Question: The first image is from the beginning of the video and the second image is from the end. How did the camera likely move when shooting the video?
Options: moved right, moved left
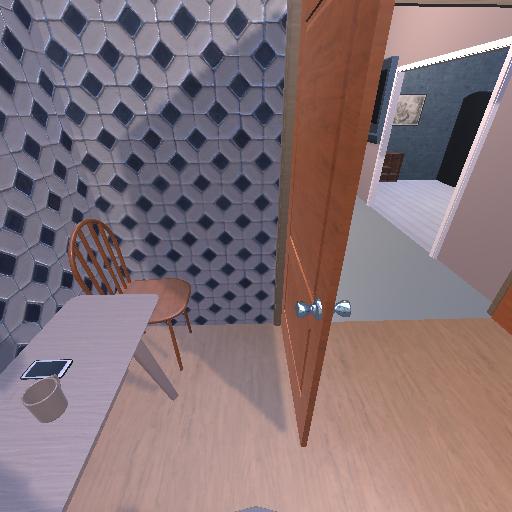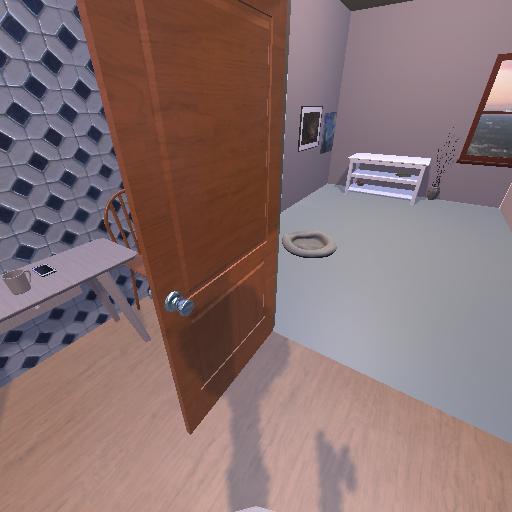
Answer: moved right